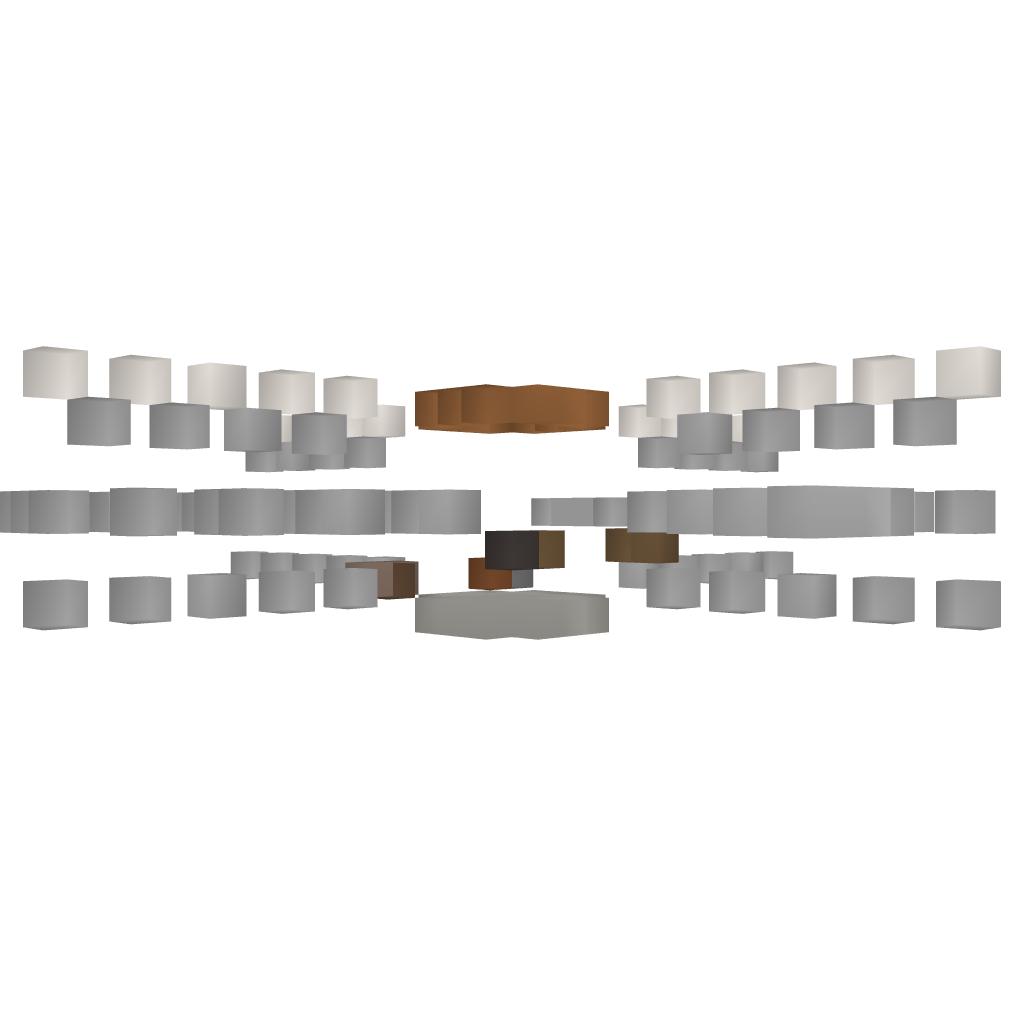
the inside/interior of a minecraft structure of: Liveable Satelite